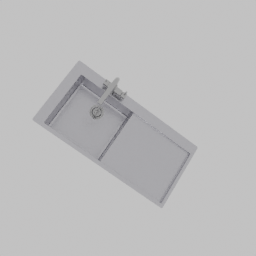
Label: appliances